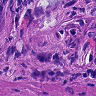
Metastatic tissue present: yes